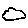
Label: cloud